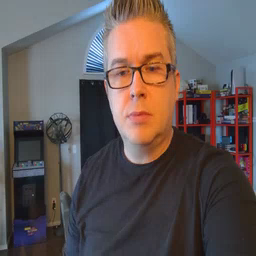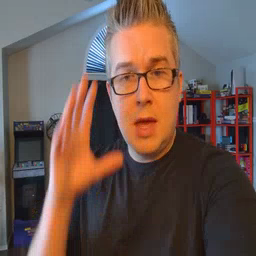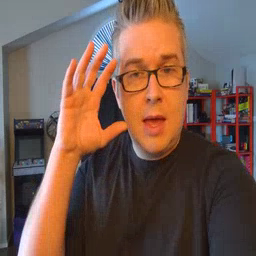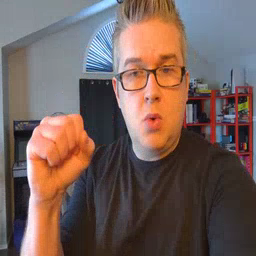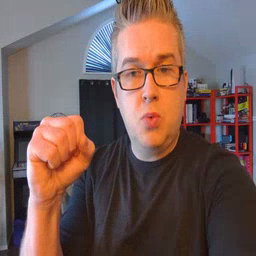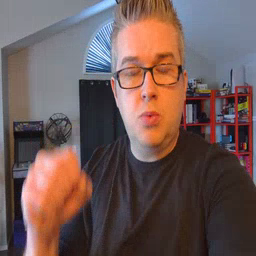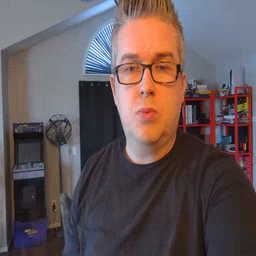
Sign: loud